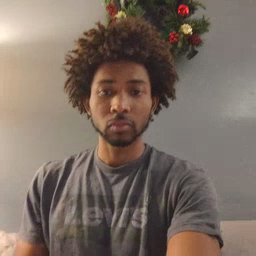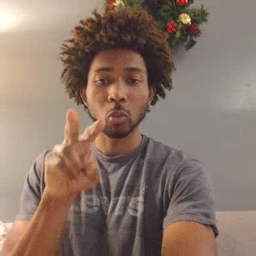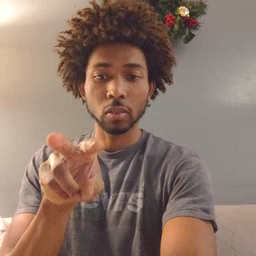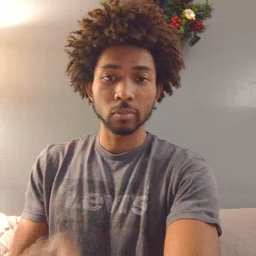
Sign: look